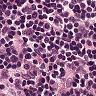
Metastatic tissue present: no